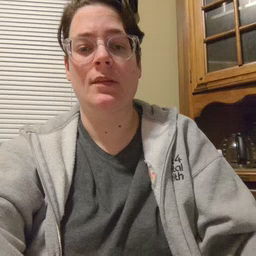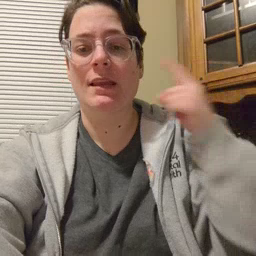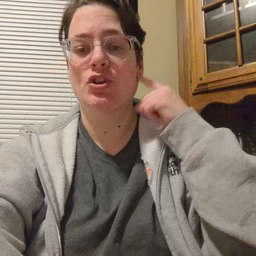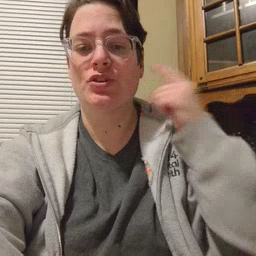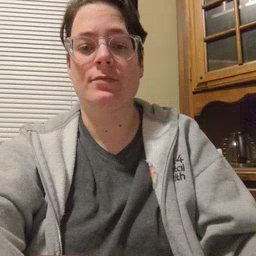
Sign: hear